Interaction volume radius: 10 \u00c5
Interaction volume height: 20 \u00c5
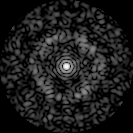
Disorder parameter: 0.7712